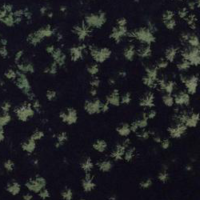
EUNIS habitat code: 44
Species observed at this site:
Hippocrepis emerus
Salvia glutinosa